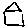
Label: house